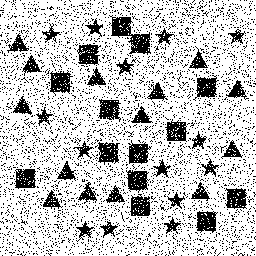
Squares: 14
Triangles: 14
Stars: 14
Total shapes: 42